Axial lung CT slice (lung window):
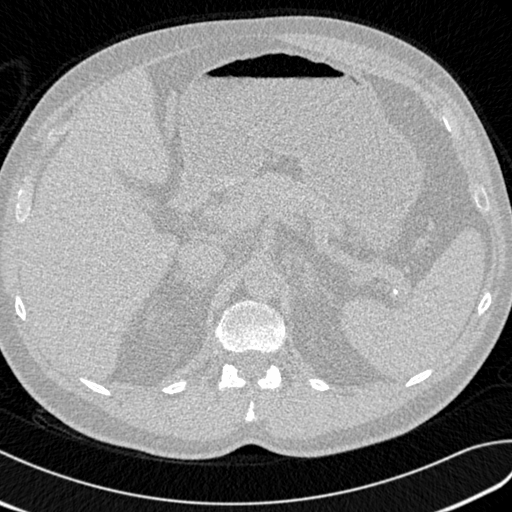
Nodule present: no